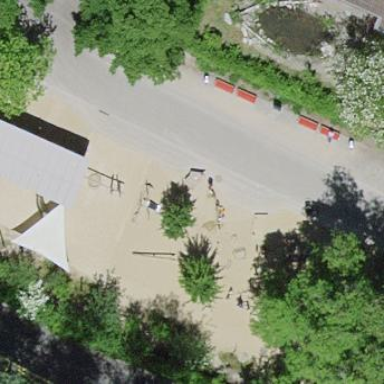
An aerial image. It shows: Sandpit playground.